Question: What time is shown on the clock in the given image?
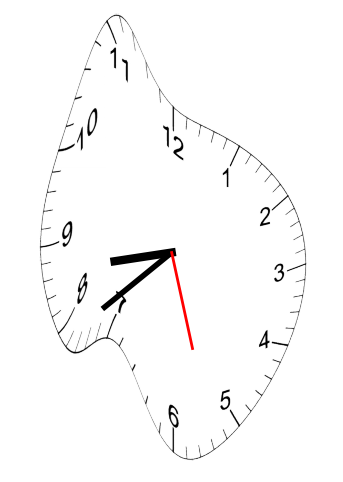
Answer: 08:38:27